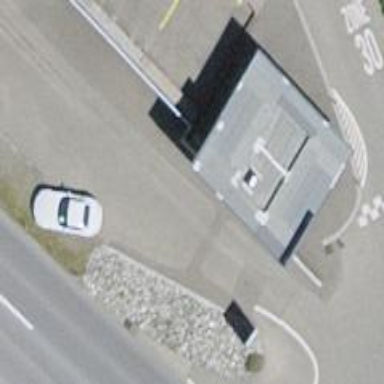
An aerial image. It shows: Fuel station.